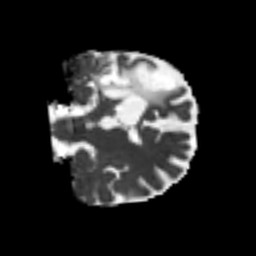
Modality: MD
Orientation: coronal
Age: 55
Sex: male
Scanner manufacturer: siemens
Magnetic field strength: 3 T
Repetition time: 4.987 s
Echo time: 0.0792 s